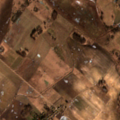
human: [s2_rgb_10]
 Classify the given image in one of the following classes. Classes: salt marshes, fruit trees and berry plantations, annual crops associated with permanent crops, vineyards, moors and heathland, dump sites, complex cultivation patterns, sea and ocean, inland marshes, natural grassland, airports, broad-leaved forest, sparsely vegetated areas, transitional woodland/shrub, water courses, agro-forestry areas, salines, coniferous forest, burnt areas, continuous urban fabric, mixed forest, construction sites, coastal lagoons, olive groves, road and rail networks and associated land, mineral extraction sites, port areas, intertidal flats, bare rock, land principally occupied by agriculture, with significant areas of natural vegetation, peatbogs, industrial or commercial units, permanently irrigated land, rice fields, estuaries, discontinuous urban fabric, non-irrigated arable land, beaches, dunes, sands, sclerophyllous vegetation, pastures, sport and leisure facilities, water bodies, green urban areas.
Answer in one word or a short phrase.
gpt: discontinuous urban fabric, non-irrigated arable land, pastures, complex cultivation patterns